Aerial crown-view tile of a tropical tree (Barro Colorado Island, Panama), acquired 20250915:
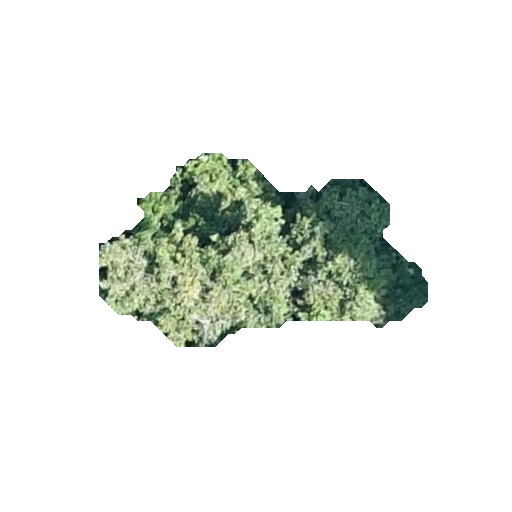
Species: Prioria copaifera
GBIF accepted scientific name: Prioria copaifera
Crown area: 60.736 m²